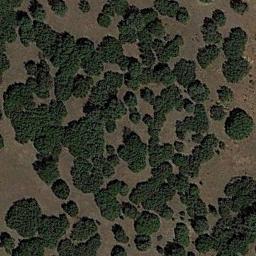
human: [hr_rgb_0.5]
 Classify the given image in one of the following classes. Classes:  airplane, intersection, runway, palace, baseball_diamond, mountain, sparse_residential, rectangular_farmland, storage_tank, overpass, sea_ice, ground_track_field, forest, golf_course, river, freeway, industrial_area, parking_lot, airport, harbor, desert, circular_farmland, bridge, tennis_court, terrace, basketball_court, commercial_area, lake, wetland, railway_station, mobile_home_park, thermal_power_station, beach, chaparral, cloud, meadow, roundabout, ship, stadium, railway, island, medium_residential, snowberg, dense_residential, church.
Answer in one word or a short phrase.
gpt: chaparral